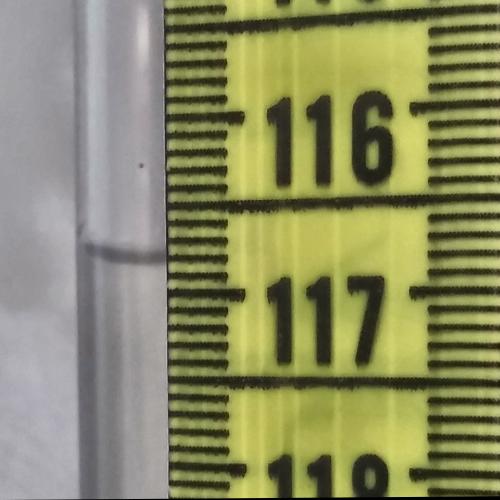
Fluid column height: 116.8 cm